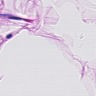
Metastatic tissue present: no